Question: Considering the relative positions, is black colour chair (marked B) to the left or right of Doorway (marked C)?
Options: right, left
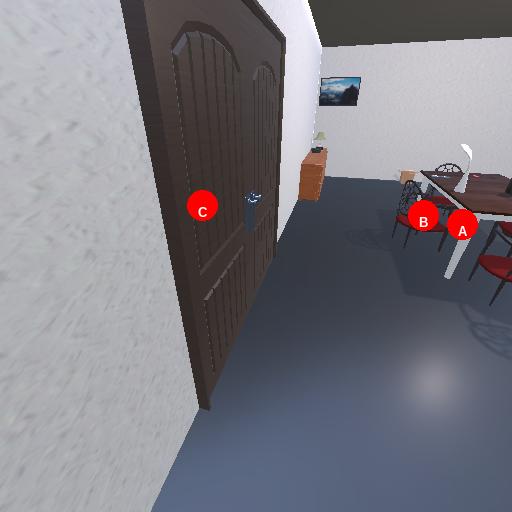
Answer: right